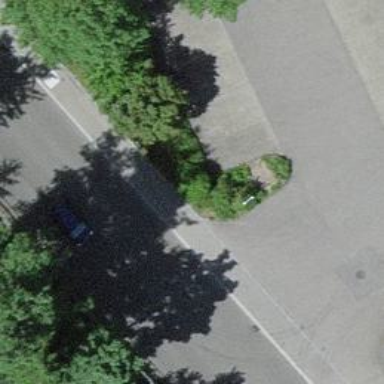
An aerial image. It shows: Post box is visible.